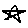
Label: star